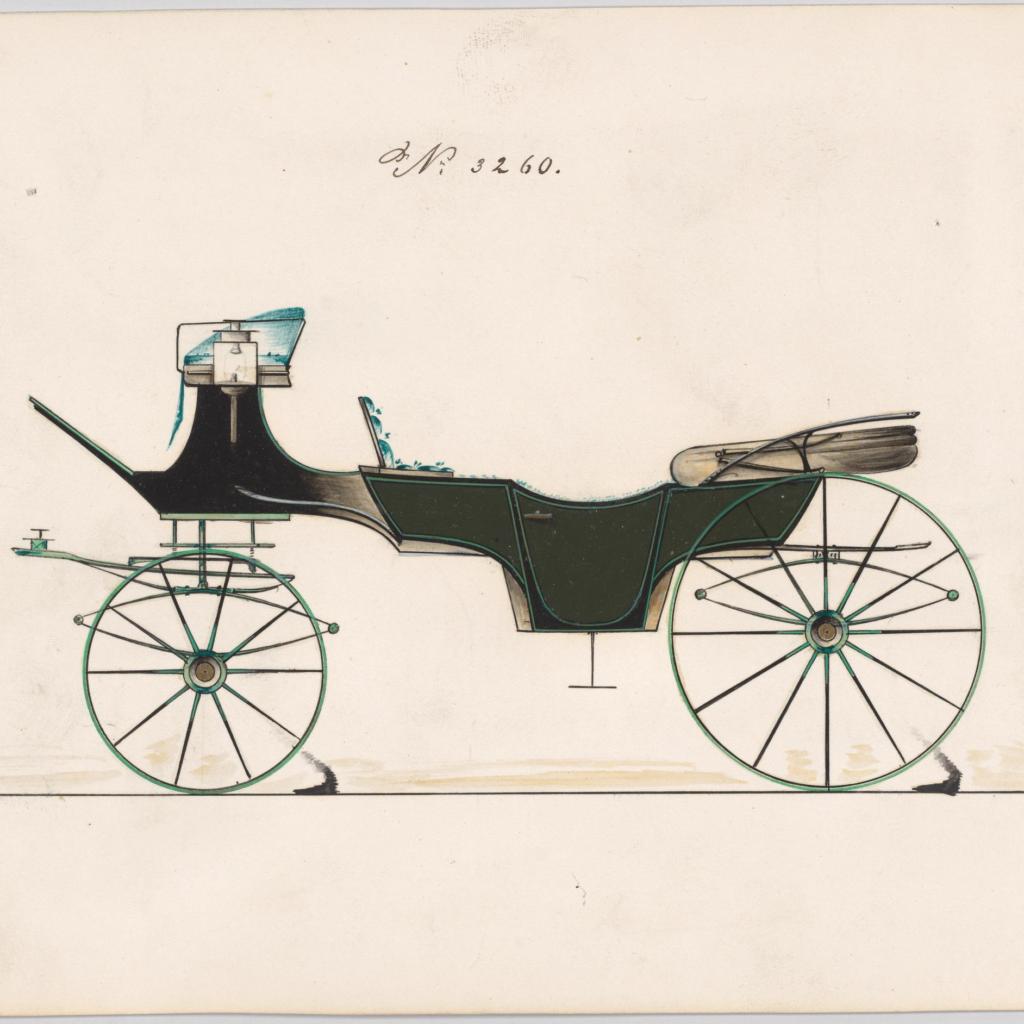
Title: Design for Vis-à-vis, no. 3260
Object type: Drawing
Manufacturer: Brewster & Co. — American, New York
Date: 1876
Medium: Pen and black ink, watercolor and gouache with gum arabic
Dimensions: Sheet: 6 3/16 x 8 7/8 in. (15.7 x 22.5 cm)
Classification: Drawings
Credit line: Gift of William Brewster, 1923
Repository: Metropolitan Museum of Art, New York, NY